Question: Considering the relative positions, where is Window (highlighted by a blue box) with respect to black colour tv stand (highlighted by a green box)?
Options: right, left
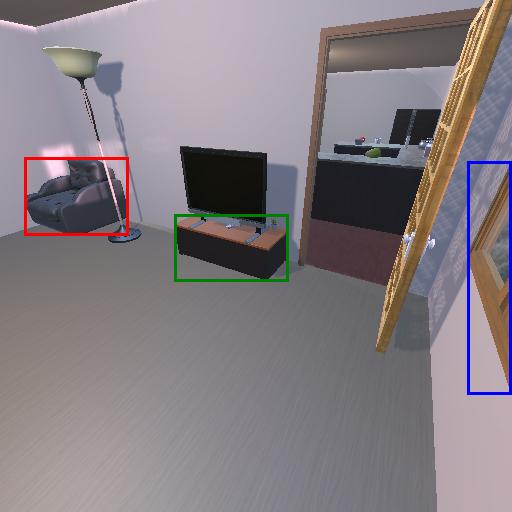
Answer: right